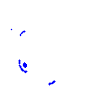
Particle: electron